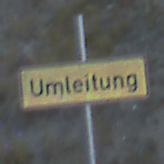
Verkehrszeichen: Umleitungsankuendigung
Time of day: SunriseSunset
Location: Outdoor (RoadRail)
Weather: Clear
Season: NotSpecified
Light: Natural